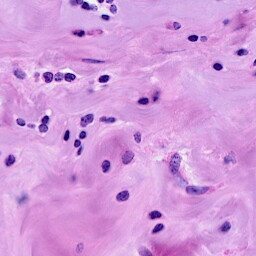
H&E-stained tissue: Breast